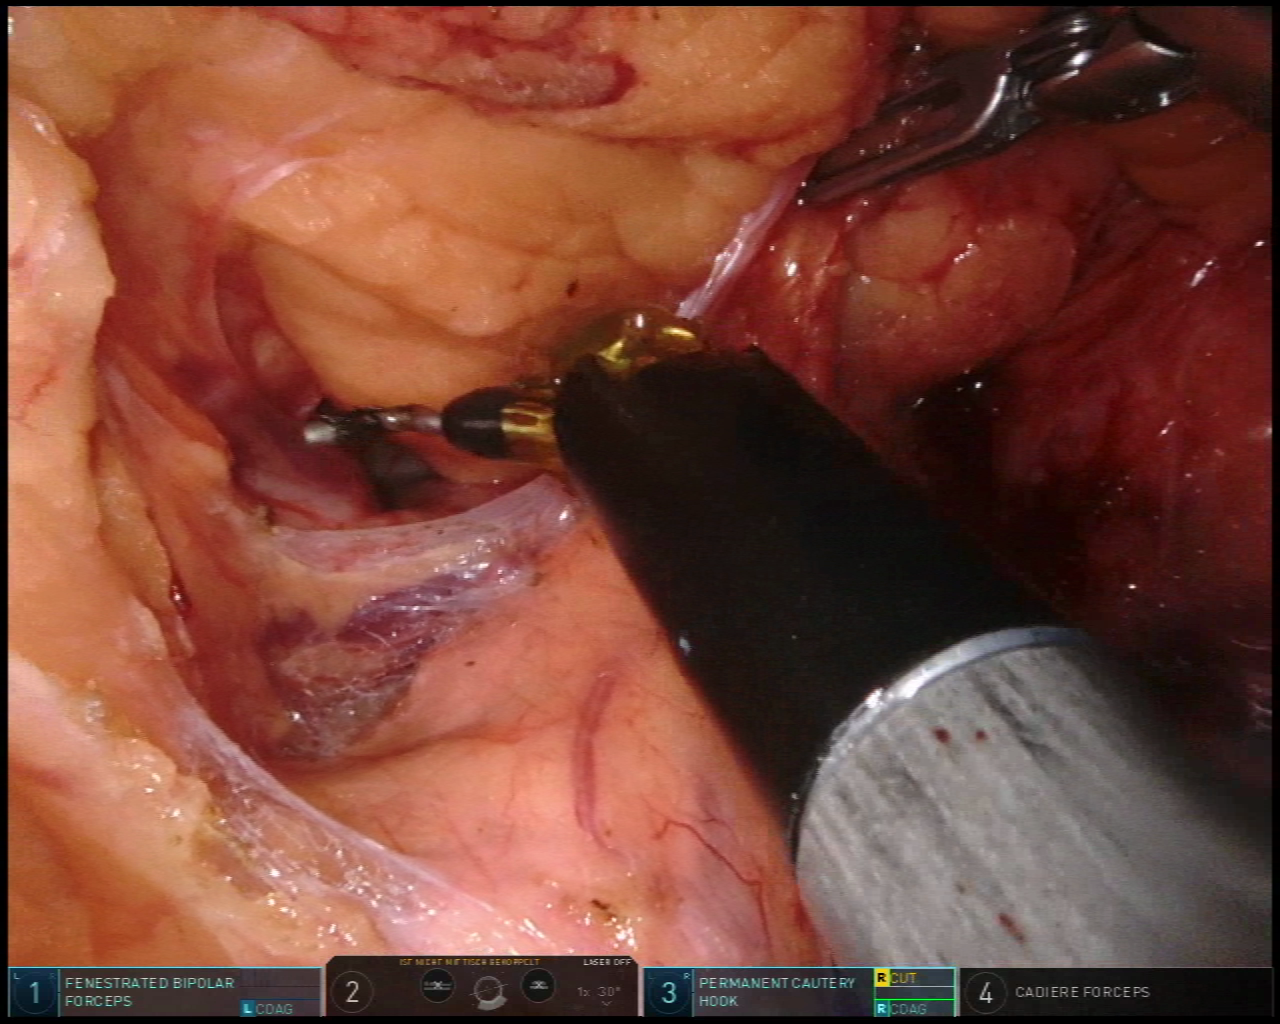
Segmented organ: pancreas
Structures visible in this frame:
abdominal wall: no
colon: no
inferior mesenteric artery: no
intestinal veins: no
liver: no
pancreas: yes
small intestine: no
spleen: no
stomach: yes
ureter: no
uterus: no
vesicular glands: no